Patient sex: F
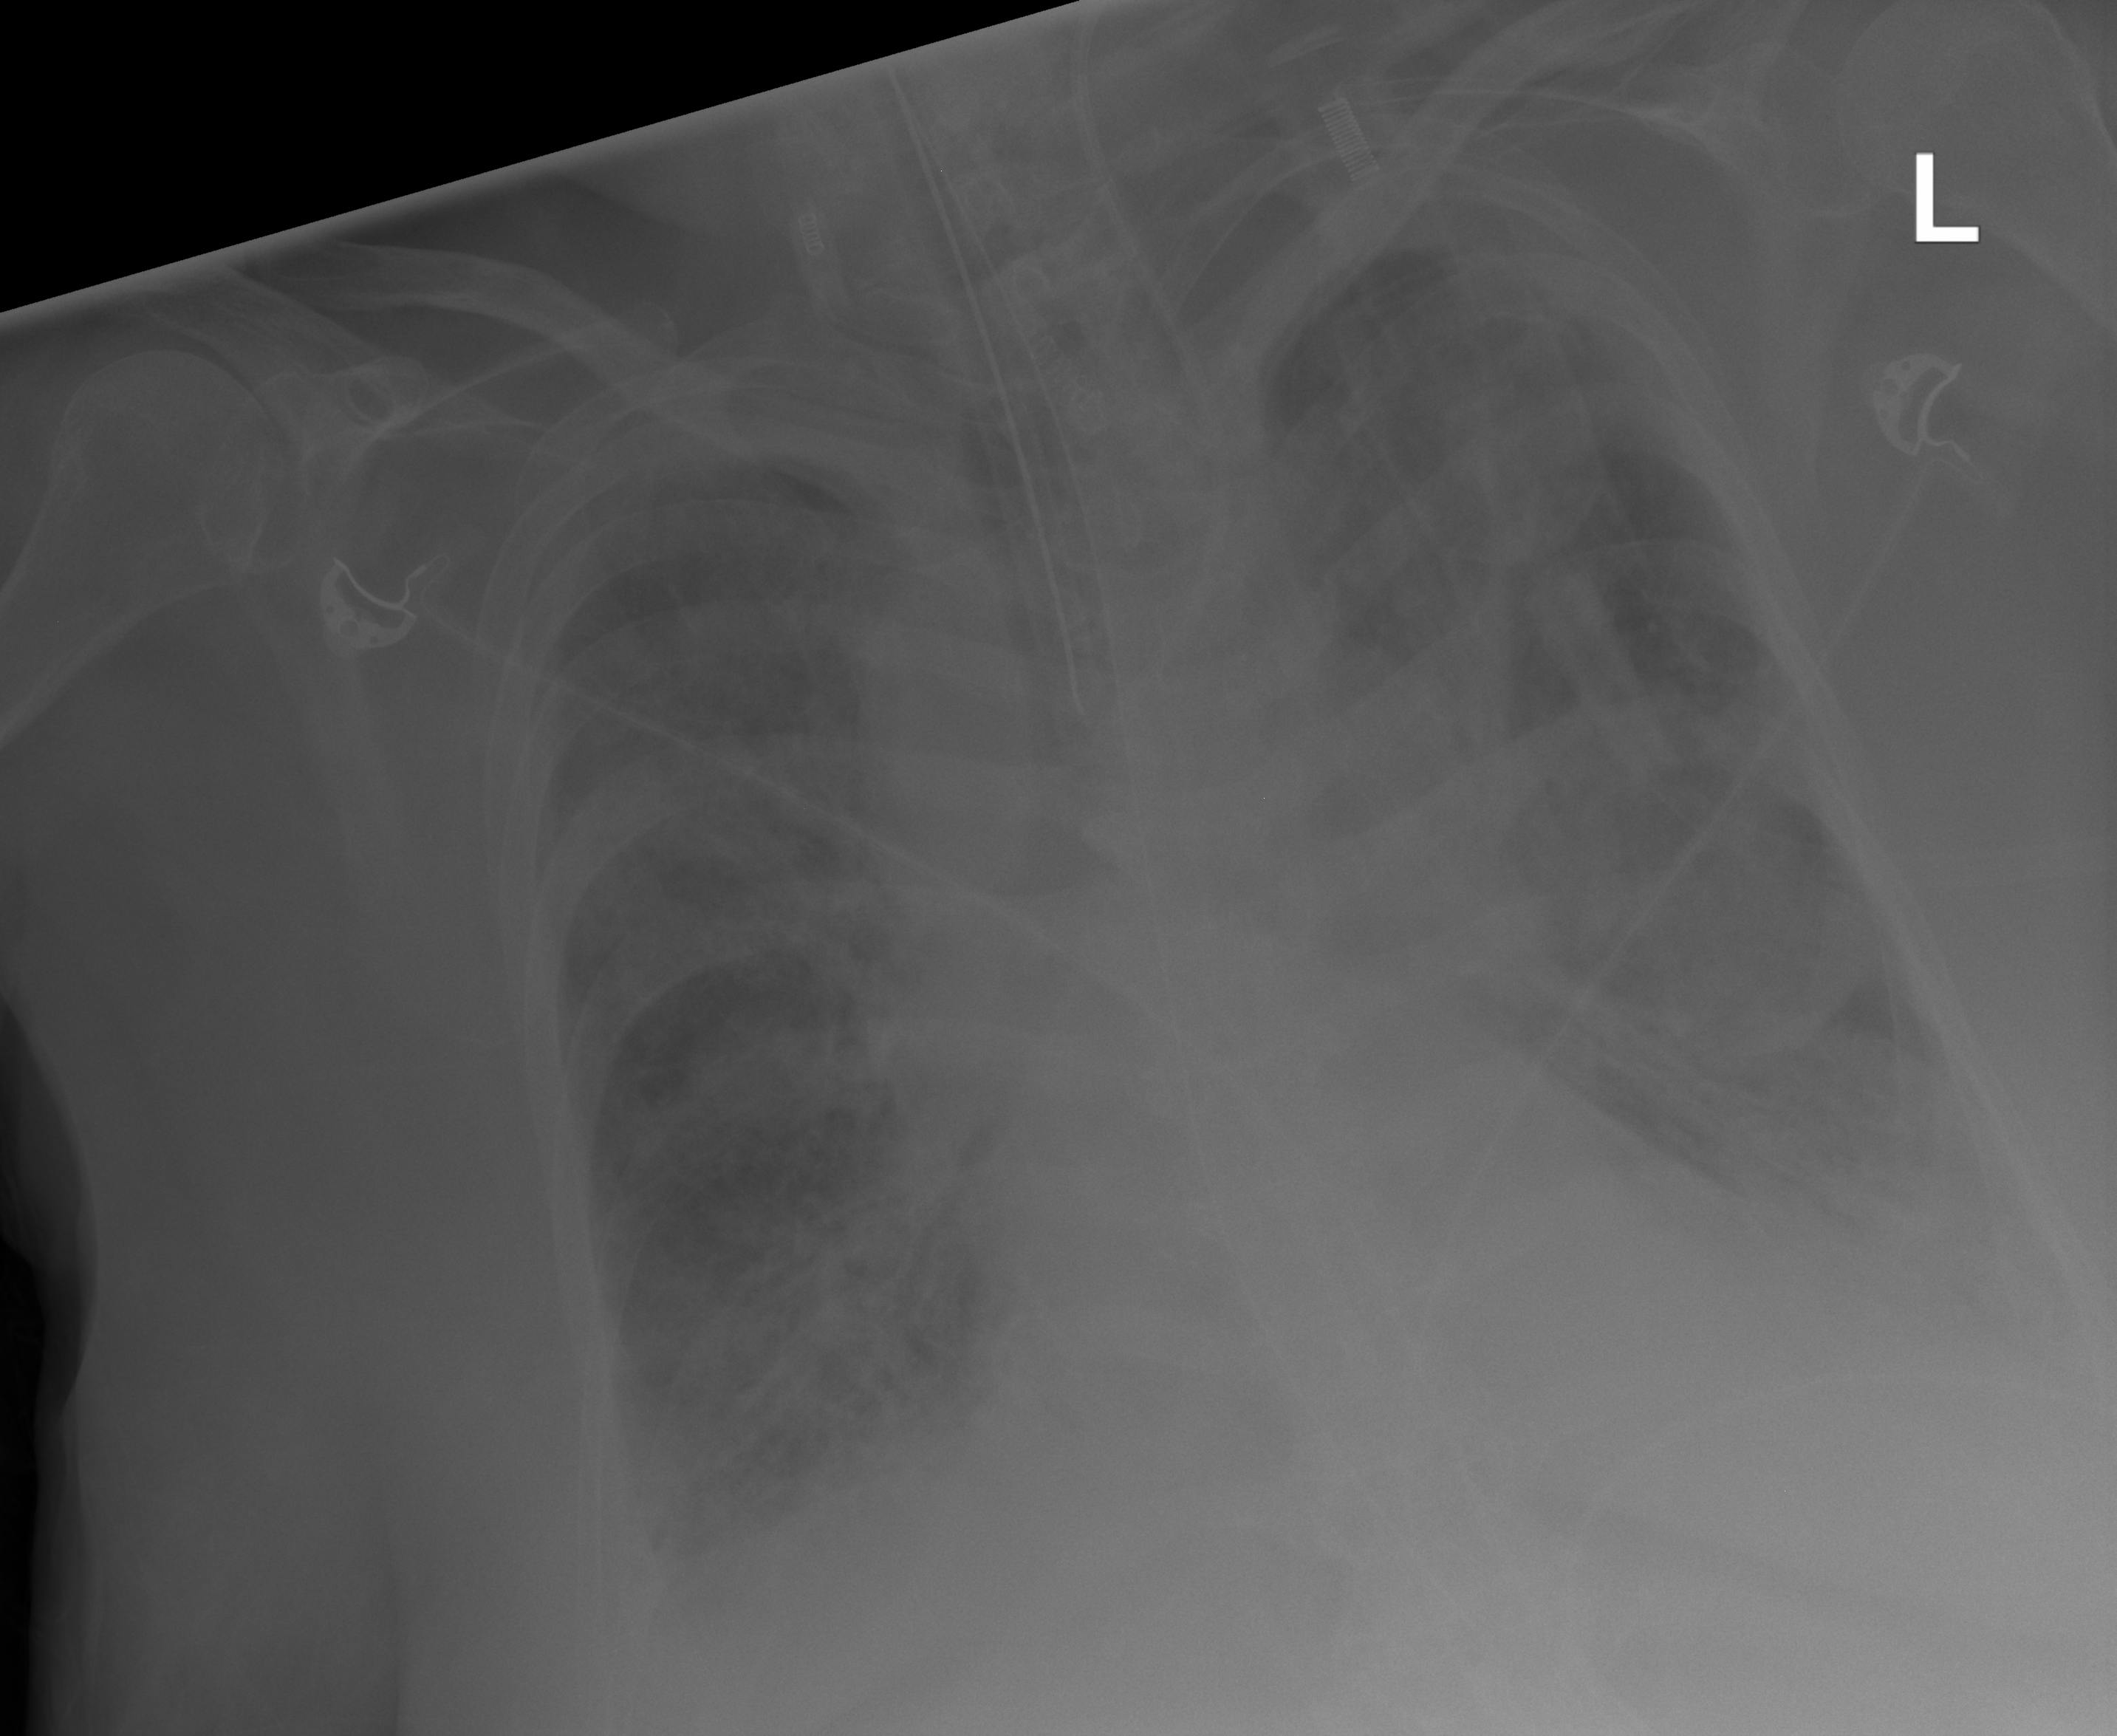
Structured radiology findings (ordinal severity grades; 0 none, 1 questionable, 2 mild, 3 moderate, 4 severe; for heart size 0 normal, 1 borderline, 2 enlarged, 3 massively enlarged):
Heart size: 2
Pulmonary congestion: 3
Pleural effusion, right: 2
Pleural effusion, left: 2
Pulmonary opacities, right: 3
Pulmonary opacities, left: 3
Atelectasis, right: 3
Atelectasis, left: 3